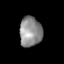
Tissue: prostate
Cell type: B cells
Senescence score: 0.7556
Nuclear area (px): 652
Mean DAPI intensity: 142.112